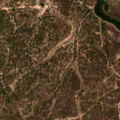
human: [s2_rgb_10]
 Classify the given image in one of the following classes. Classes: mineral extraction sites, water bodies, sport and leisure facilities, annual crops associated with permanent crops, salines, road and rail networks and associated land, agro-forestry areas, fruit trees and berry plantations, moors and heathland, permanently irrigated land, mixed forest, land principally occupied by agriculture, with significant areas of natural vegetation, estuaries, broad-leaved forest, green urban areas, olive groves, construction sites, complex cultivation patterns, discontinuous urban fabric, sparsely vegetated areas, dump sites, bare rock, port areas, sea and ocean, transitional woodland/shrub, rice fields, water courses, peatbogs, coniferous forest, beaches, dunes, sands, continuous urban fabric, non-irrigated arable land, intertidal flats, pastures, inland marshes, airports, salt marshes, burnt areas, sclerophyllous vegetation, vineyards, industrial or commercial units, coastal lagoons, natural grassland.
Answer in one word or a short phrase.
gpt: complex cultivation patterns, agro-forestry areas, broad-leaved forest